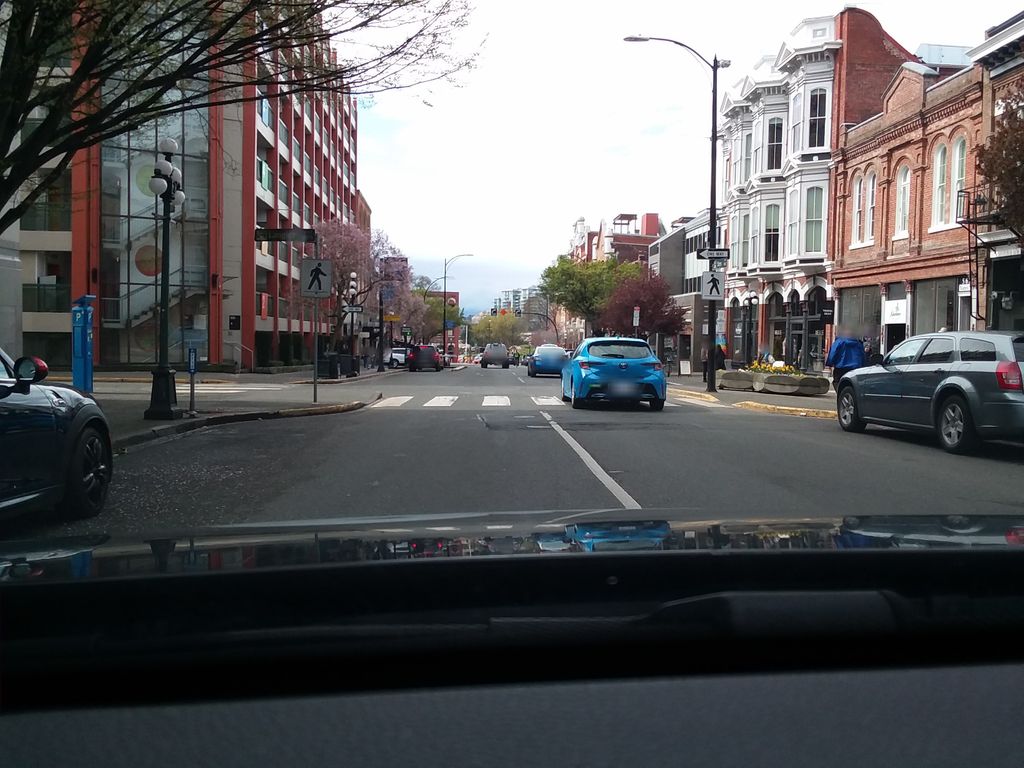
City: victoria